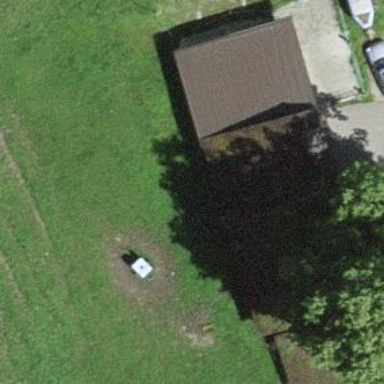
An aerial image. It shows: Shed.